Question: I have a borderless and transparent (alpha value is .5) NSwindow as shown in the image below. Now i have to click doc and desktop item from this window
i researched on google and can't find related to it
Can anybody tell me how can i achieve this.
below code is for creating NSWindow .
'''
NSRect screenRect = [[NSScreen mainScreen]frame];
captureItFullWindow = [[CapTureFullWindow alloc] initWithContentRect:screenRect styleMask:NSBorderlessWindowMask backing:NSBackingStoreBuffered defer:NO ];
[captureItFullWindow setLevel:NSScreenSaverWindowLevel];
[captureItFullWindow makeKeyAndOrderFront:self];
[captureItFullWindow setOpaque:NO]; //Tells the window manager that the window might have transparent parts.
[captureItFullWindow setBackgroundColor:[NSColor colorWithCalibratedWhite:1.0 alpha:0.3]];
'''
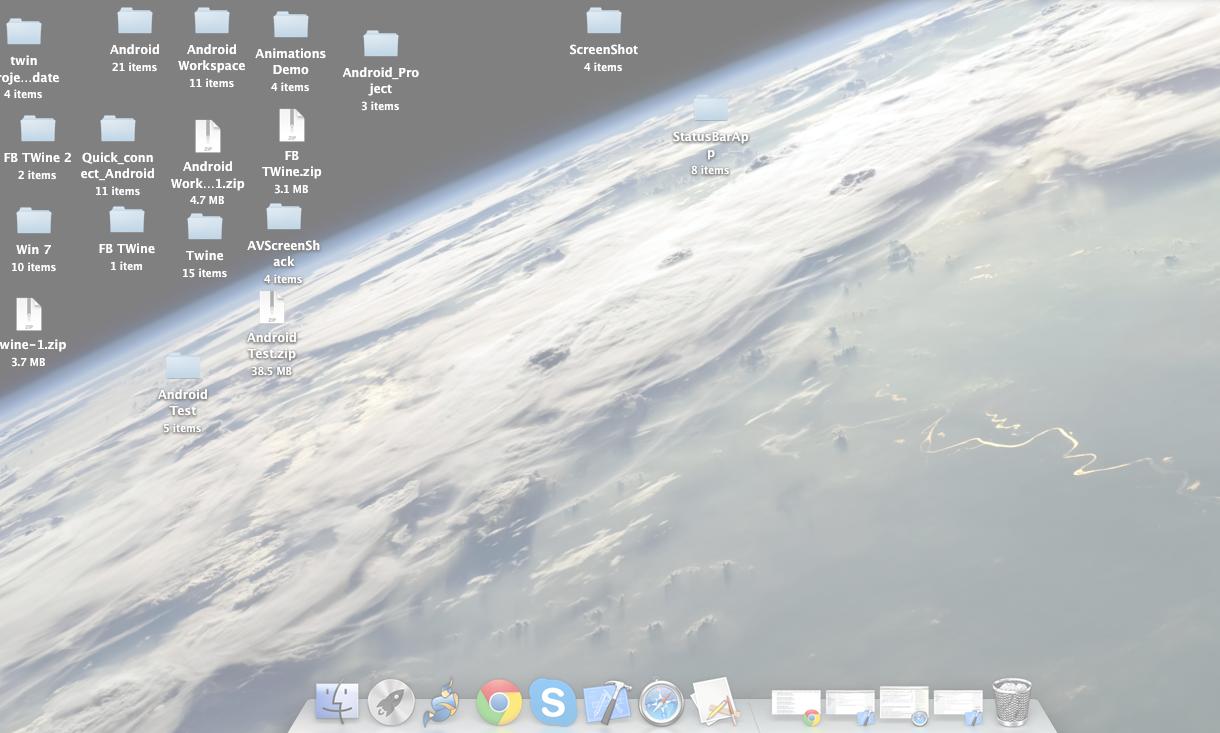
Answer: its too easy when i got the answer
only i have to set window mouse ignoring property
'''
[self setIgnoresMouseEvents:YES];
'''